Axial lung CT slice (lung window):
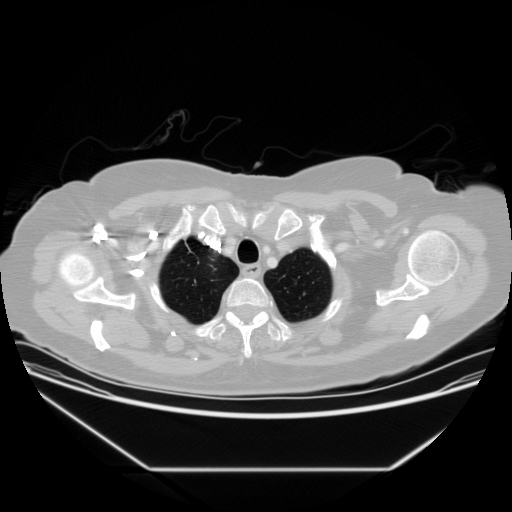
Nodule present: no